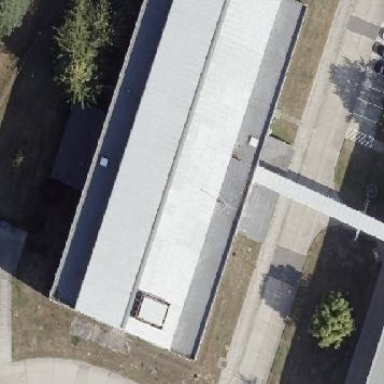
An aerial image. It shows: Bunker building with flat roof.